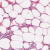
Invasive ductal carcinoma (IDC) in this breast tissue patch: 0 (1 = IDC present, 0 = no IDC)